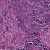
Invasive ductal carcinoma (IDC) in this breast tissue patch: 1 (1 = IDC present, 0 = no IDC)